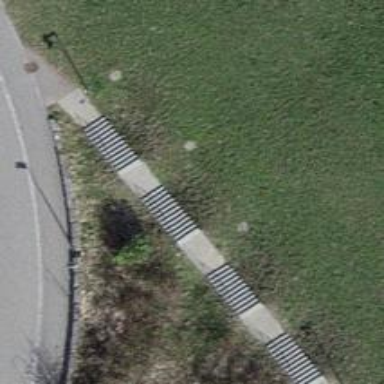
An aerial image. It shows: Set of steps on the road.